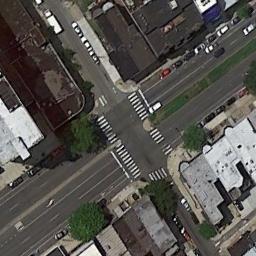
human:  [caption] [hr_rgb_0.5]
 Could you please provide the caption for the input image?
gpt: There is a green belt next to the intersection .

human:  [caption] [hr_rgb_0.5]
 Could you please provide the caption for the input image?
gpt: An intersection with sparse traffic is between some neatly arranged houses .

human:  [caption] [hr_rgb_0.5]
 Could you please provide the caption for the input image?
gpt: There are several moving vehicles on the road at the intersection, With many buildings and some trees around the intersection .

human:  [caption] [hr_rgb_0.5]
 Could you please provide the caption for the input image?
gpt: There are many different shapes of buildings beside the intersection .

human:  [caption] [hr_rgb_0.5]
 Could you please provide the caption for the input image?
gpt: There are some buildings around the intersection .